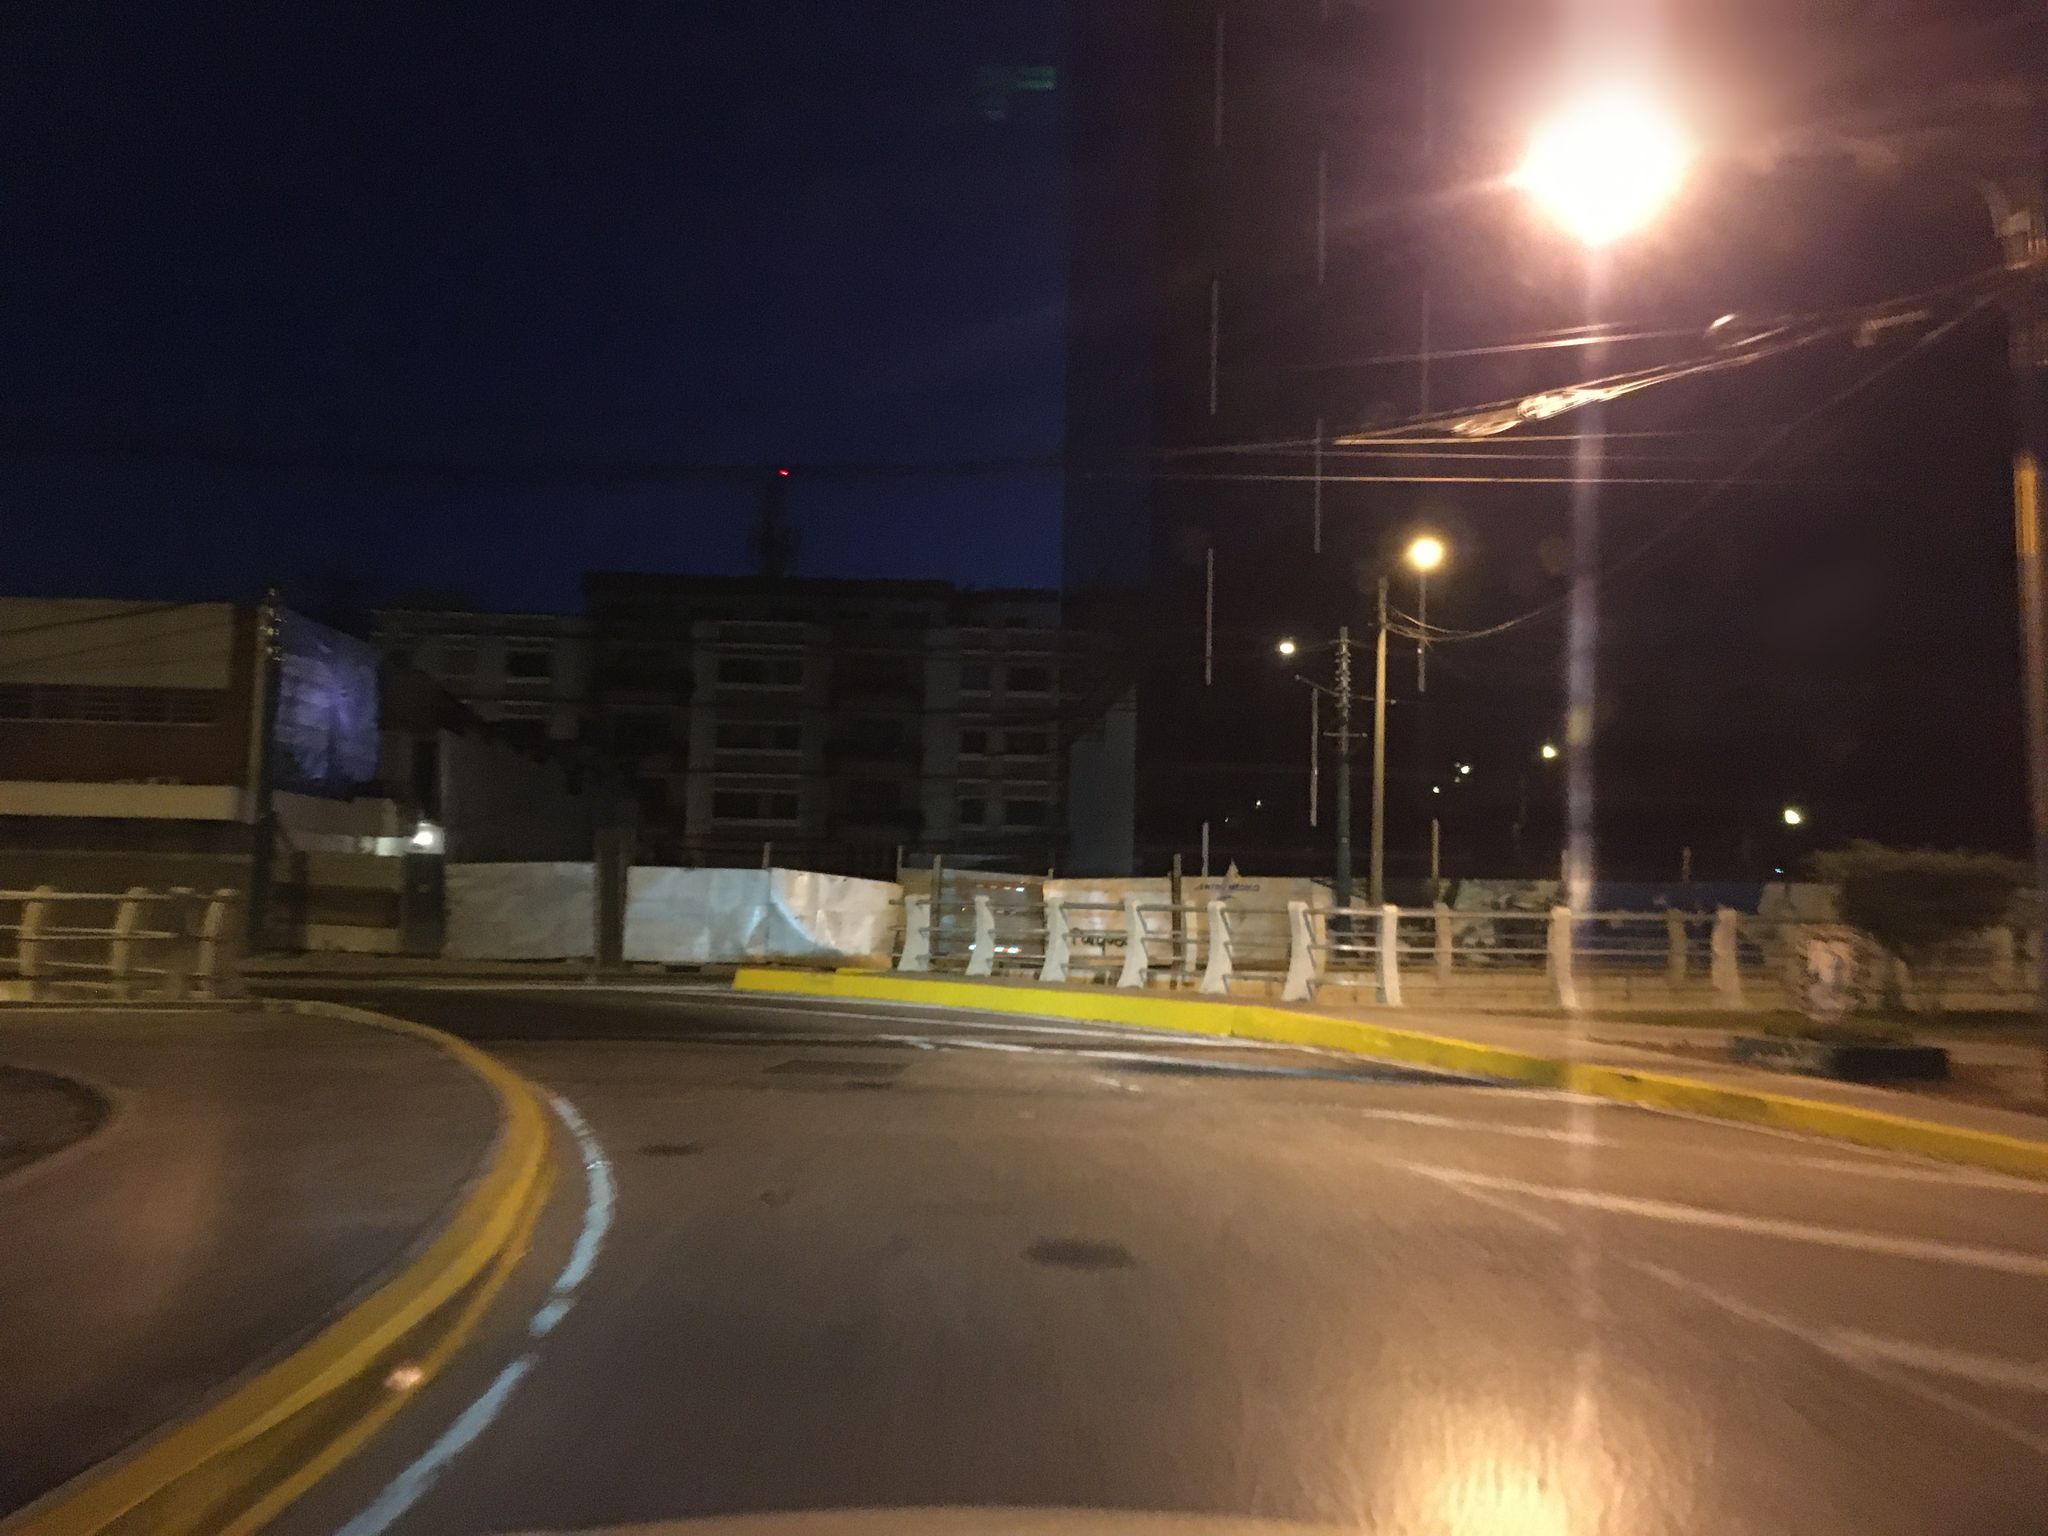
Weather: clear
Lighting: night
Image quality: slightly poor
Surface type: driving surface
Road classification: tertiary, tertiary_link
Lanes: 1
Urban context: urban centre
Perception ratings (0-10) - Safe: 0.32, Lively: 2.52, Beautiful: 4.22, Boring: 4.43, Depressing: 5.62, Wealthy: 4.34